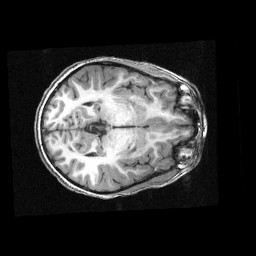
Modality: T1w
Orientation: axial
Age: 10
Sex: male
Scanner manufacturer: siemens
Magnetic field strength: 3 T
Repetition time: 2.3 s
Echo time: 0.00336 s